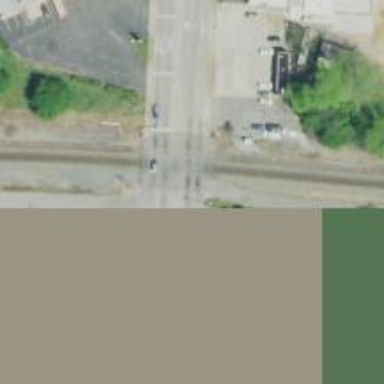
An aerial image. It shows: Railway level crossing.